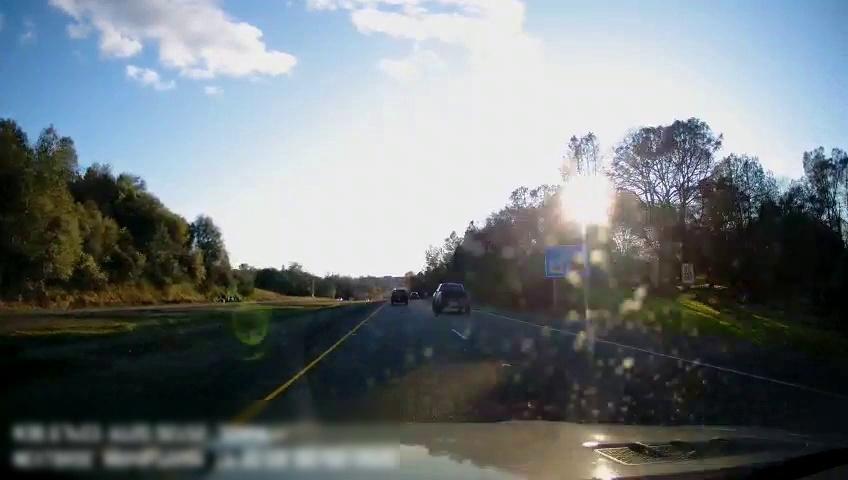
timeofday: Day
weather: Sunny
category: Drivable Space
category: Drivable Space
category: Vehicles | Truck
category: Vehicles | SUV
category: Lanes | Current Lane
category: Lanes | Current Lane
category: Lanes | Alternate Lane
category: Traffic | Signs
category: Traffic | Signs